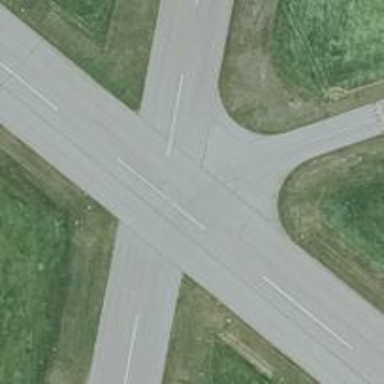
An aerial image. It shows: Image of taxiway at airport.